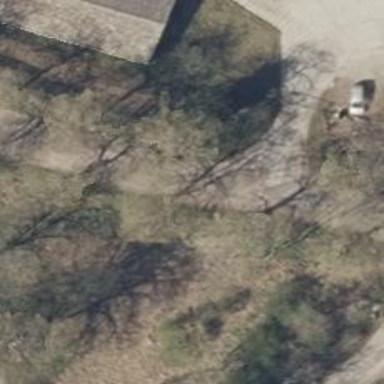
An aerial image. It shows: Dirt driveway that serves as road.